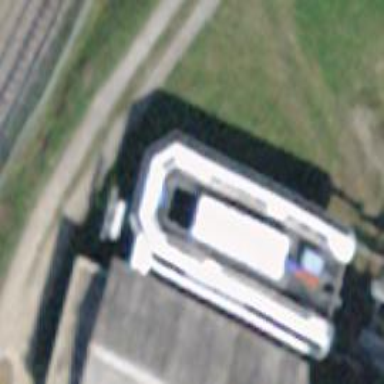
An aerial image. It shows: Aerialway station.